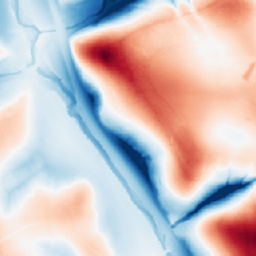
Category: classical
Decomposition family: uniform
Decomposition parameters: size: 100
Upsampling method: nearest
Upsampling parameters: scale: 4
Upsampling scale: 4